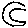
Label: moon